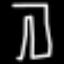
Label: pants